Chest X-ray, PA view. Patient: 70 years old, sex M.
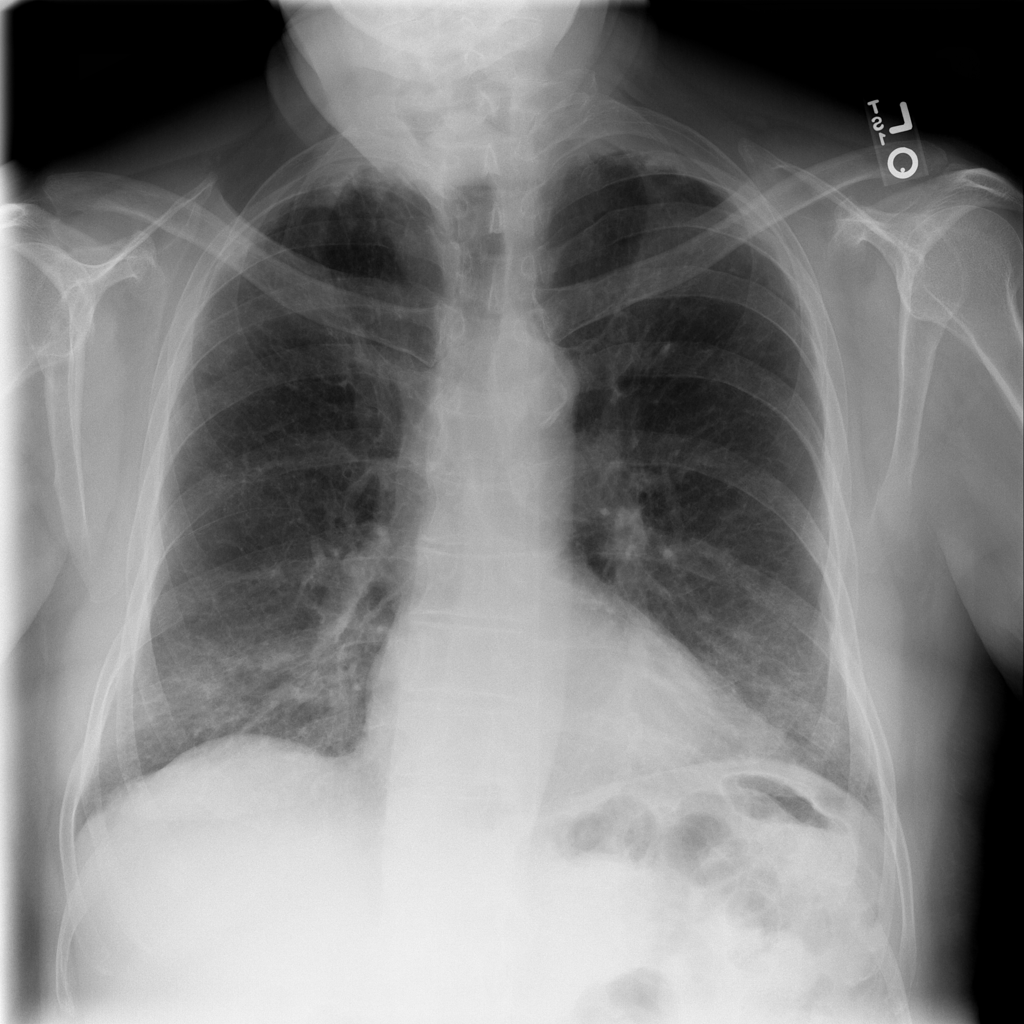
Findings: Fibrosis, Pleural_Thickening